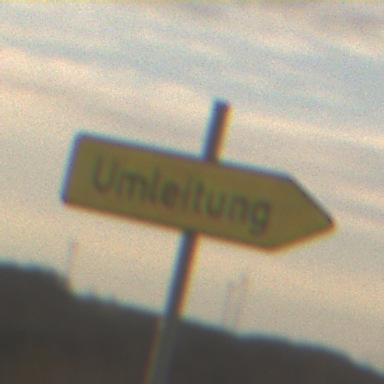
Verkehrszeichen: UmleitungswegweiserRechtsweisend
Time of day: SunriseSunset
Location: Outdoor (Nature)
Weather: PartlyCloudy
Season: NotSpecified
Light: Natural